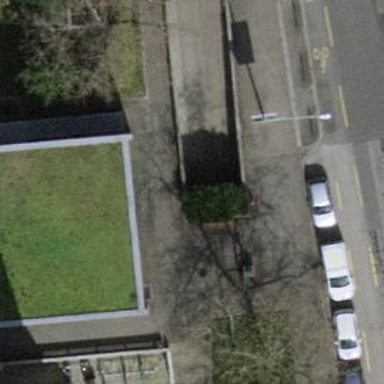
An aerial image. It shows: Parking area.